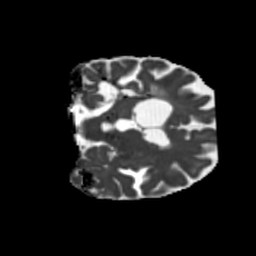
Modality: MD
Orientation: coronal
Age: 67
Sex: female
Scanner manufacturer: siemens
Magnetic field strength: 3 T
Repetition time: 5.25 s
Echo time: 0.08 s